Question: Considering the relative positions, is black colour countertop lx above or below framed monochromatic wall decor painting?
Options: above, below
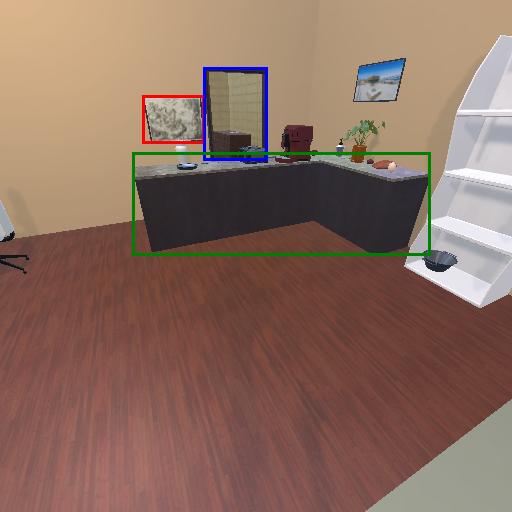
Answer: above